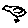
Label: bird